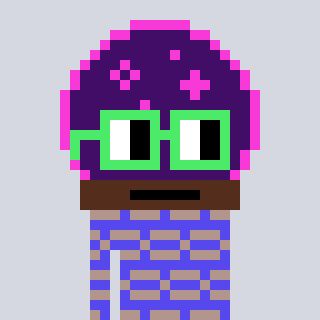
a pixel art character with square light green glasses, a crystalball-shaped head and a computerblue-colored body on a cool background